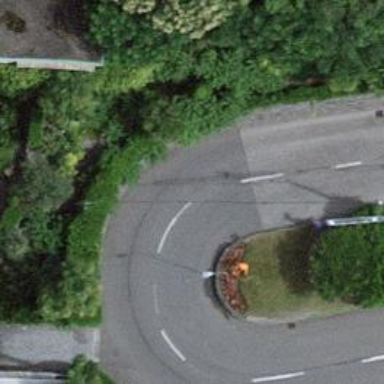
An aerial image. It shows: Bus stop with platform for public transport.